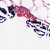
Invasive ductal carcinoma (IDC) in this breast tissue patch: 0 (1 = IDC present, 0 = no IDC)